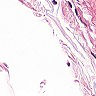
Metastatic tissue present: no